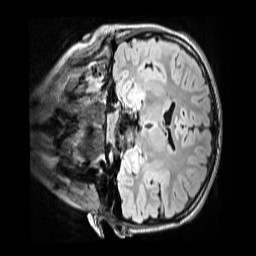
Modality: FLAIR
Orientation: coronal
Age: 11
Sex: male
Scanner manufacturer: siemens
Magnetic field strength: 3 T
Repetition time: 5 s
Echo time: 0.388 s